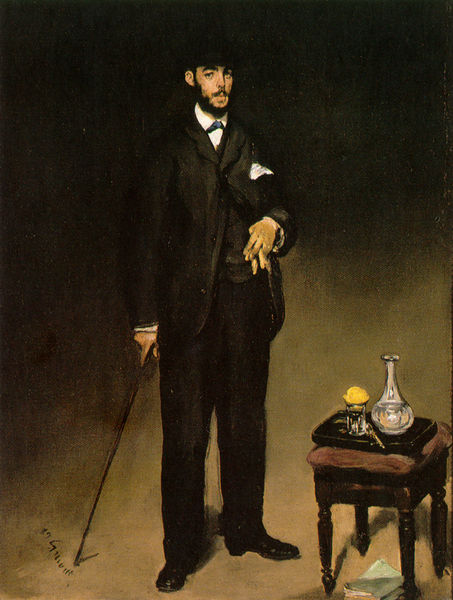
Titel: Portrait de Théodore Duret
Künstler: Édouard Manet
Standort: Paris
Institution: Musée du Petit Palais
Schlagwörter: blau, dunkel, gemälde, hand, mann, schatten, wasser, weiß, gelb, grün, blume, braun, bunt, elegant, glas, grau, handschuh, handschuhe, hell, hut, lampe, licht, mund, nase, ohr, schwarz, stuhl, tisch, zimmer, blick, rose, tuch, malerei, schleife, zylinder, anzug, bart, flasche, hemd, jung, wand, augen, inkarnat, kragen, stehen, tablett, vollbart, bildnis, herr, hände, portrait, porträt, signatur, öl, haare, pose, stehend, adel, innen, ohren, stock, krug, stilleben, vase, beine, lächeln, farbig, bücher, papier, gehstock, haltung, schuhe, farbe, sigantur, hocker, kissen, frack, schnäuzer, polster, krawatte, pfeife, zigarre, glanz, aufrecht, manet, tischchen, edel, edouard manet, stofflichkeit, fein, fliege, jackett, kinnbart, schick, jacket, weste, melone, gefäß, hautfarbe, buch, zettel, steht, geschirr, portait, zeitung, spazierstock, posieren, heft, karaffe, uhrkette, taschentuch, junger mann, flüssigkeit, dandy, smoking, zugeknöpft, einstecktuch, adelig, zitrone, lord, standporträt, gelbgrün, beistelltisch, standbild, drechsel, pyramidal, hemdskragen, galant, sacko, anzughose, wasserflasche, sanduhr, stok, zeichenstock, inszeniert, brusttasche, stecktuch, polsterhocker, elektrisch licht, ung, bodenlos, edouard, engländer?, ganzkörperstück, glnaz, halblicht, pyramidalaufbau, schwarzer anzug, bohme, hohéme, chique, gehstockt, herr im schwarzen anzug, klassicher vollbart, wo ist die wand?